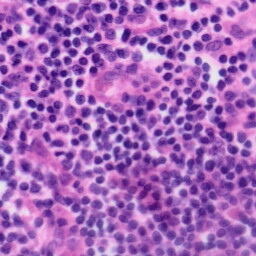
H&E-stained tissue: Tonsil